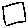
Label: square